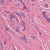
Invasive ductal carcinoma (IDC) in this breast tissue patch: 1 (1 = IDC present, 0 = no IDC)